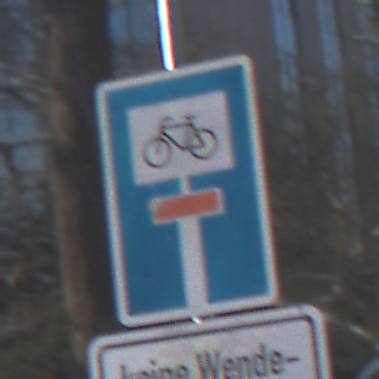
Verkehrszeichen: SackgasseRadverkehrDurchlaessig
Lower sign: HinweisGeaenderteVorfahrtVerkehrsfuehrungVerkehrsregelung3
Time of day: MorningAfternoon
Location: Outdoor (Special)
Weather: Clear
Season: Winter
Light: Natural